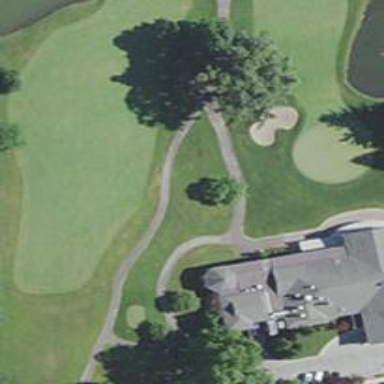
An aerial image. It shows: Path for both roads and golfers.